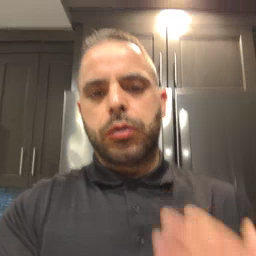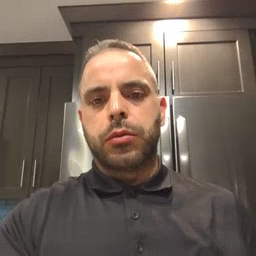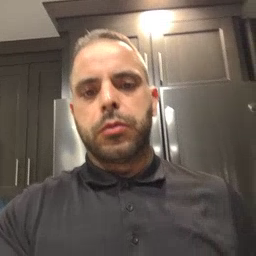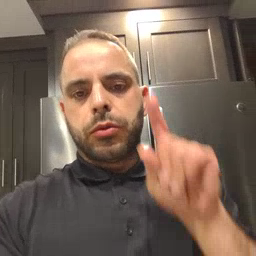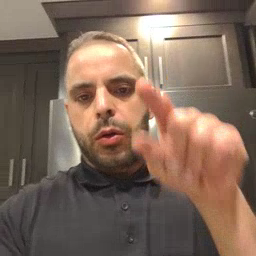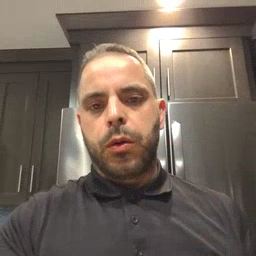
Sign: go